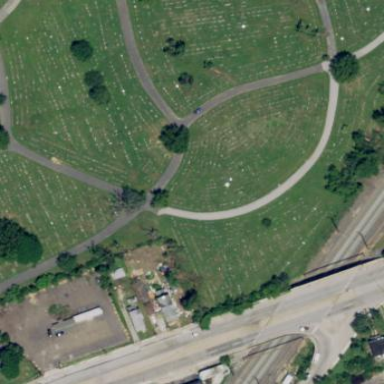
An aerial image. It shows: Sector within cemetery.